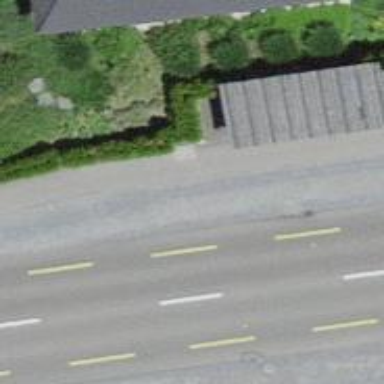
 serving as platform for public transportation."